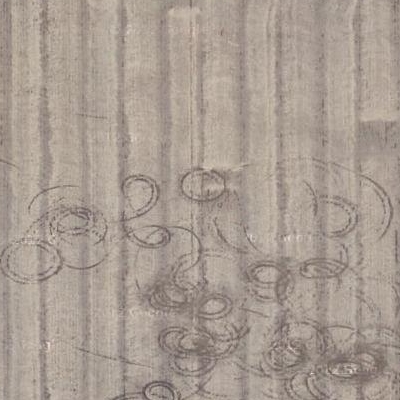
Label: bField